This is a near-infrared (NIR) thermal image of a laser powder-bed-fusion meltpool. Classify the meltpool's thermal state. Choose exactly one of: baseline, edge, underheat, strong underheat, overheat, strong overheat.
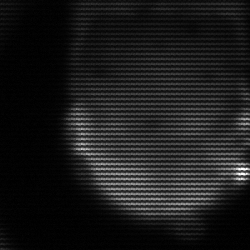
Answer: edge